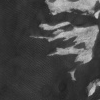
Atmospheric dust classification: not_dusty